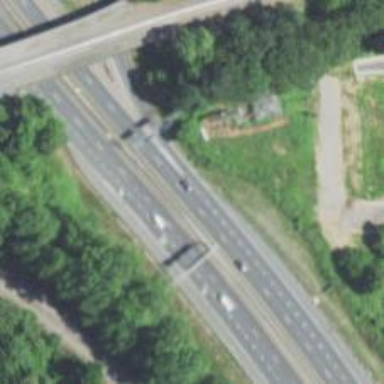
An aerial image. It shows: Motorway junction.